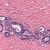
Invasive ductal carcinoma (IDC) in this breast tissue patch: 0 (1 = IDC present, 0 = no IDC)